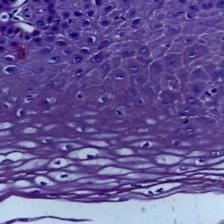
Diagnosis: Normal